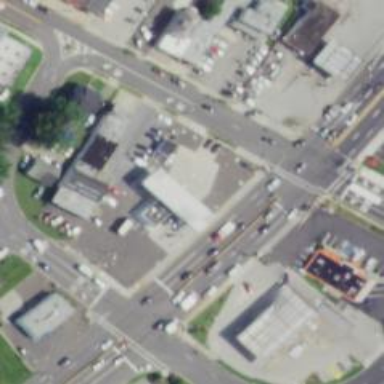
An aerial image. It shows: Convenience shop.